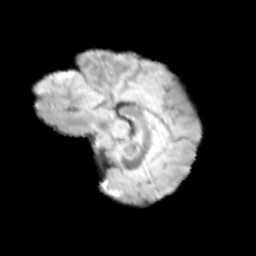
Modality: T2w
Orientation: sagittal
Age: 11
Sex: female
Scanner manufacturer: siemens
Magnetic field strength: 3 T
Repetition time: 3.8 s
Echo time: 0.07 s